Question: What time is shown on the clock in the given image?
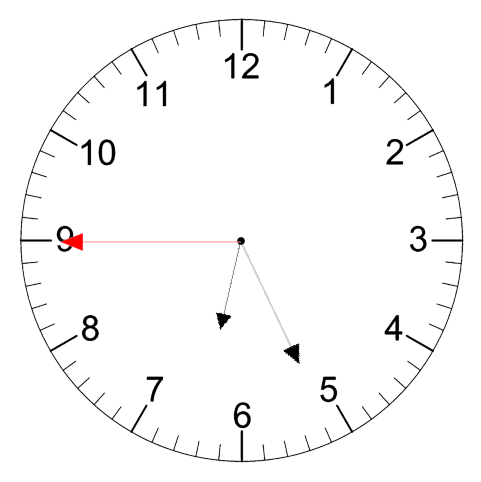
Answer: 06:25:45